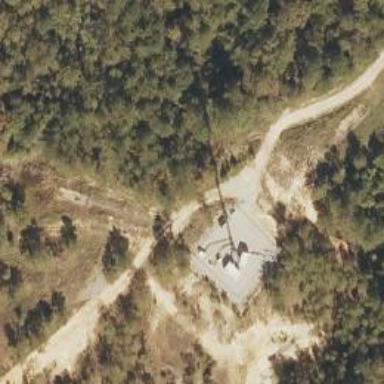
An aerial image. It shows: Man-made mast used for communication purposes.